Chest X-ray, PA view. Patient: 66 years old, sex F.
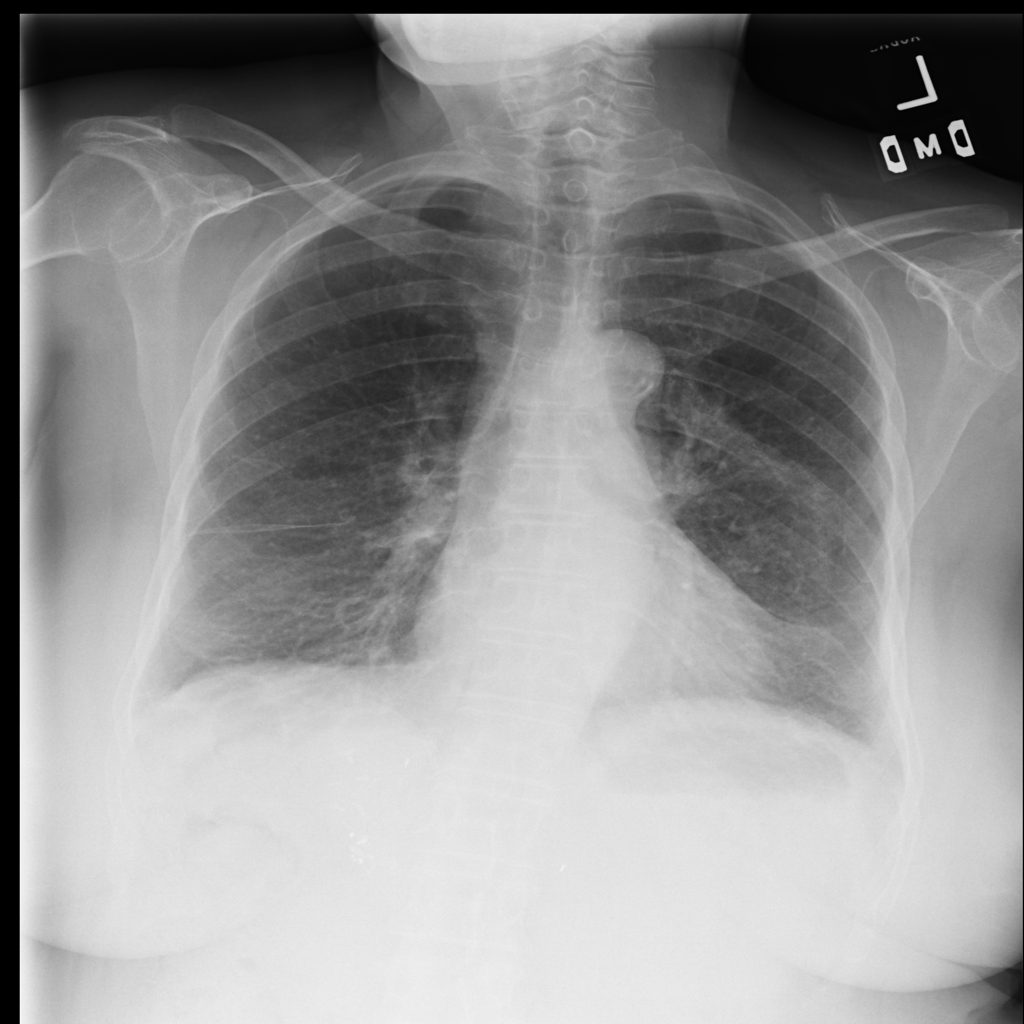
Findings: Atelectasis